Chest X-ray. View position: AP
Patient age: 36
Patient sex: F
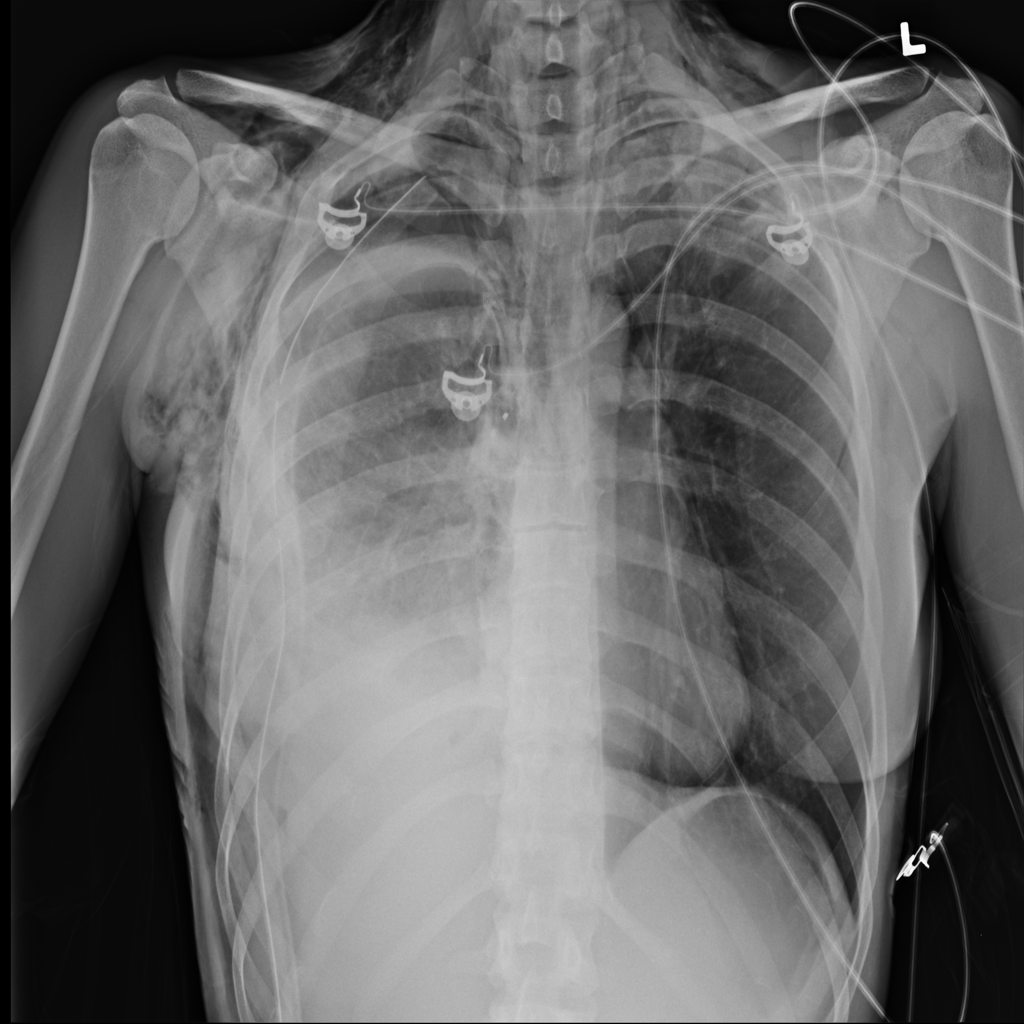
Finding: Pneumothorax